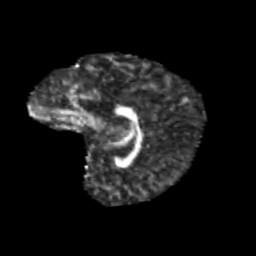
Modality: FA
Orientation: sagittal
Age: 11
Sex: female
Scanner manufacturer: siemens
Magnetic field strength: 3 T
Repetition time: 3.8 s
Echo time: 0.07 s